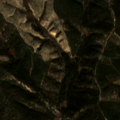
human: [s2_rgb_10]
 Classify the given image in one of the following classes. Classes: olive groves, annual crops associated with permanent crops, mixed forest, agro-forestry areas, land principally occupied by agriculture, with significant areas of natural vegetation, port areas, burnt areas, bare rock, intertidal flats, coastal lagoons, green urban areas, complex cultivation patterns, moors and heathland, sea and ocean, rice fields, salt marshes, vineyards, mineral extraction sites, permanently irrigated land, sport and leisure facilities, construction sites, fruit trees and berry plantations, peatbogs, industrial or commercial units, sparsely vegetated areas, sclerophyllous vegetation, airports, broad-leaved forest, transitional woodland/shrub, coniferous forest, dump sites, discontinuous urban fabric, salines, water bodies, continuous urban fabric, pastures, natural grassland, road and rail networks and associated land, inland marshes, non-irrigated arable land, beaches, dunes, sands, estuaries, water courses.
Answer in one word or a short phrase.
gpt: broad-leaved forest, mixed forest, natural grassland, transitional woodland/shrub